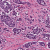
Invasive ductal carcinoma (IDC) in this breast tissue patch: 1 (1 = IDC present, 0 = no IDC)